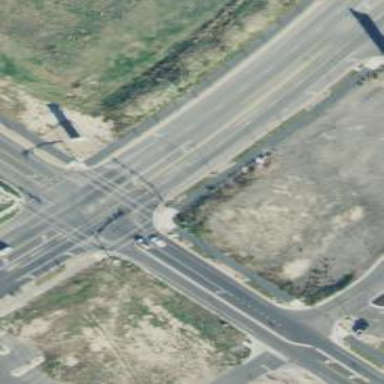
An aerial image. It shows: Marked road crossing.